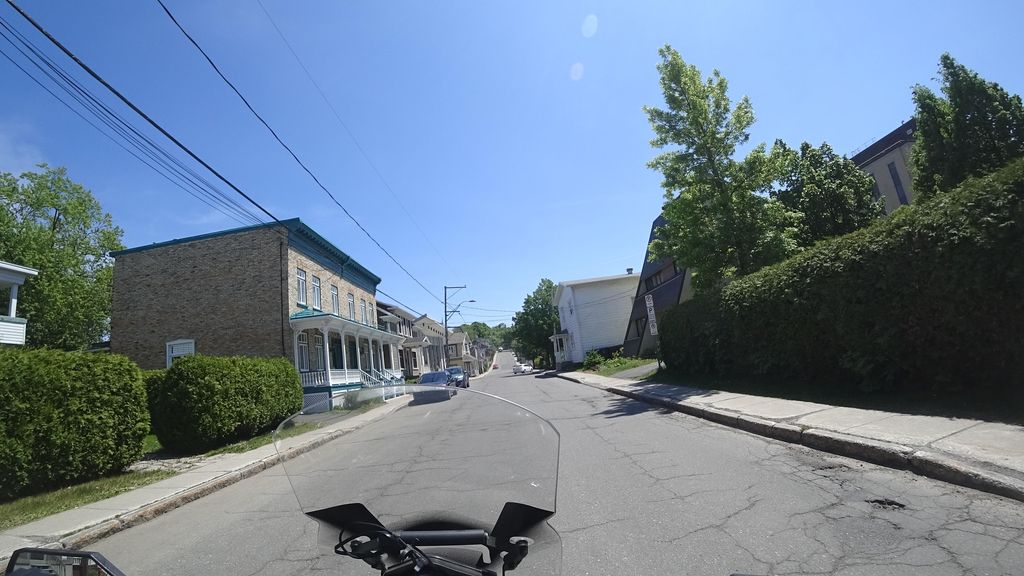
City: quebec_city